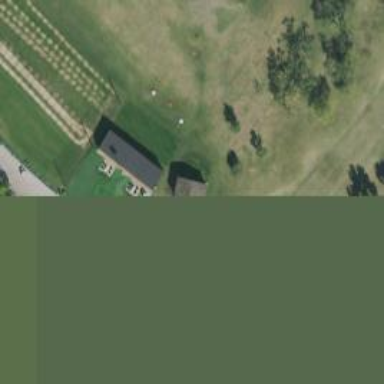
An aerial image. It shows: Path for both roads and golfers.